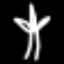
Label: palm tree